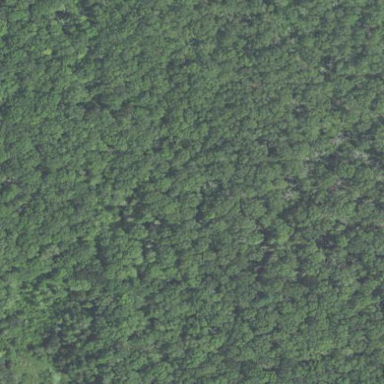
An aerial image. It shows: Mixed woodland area with various types of leaves.